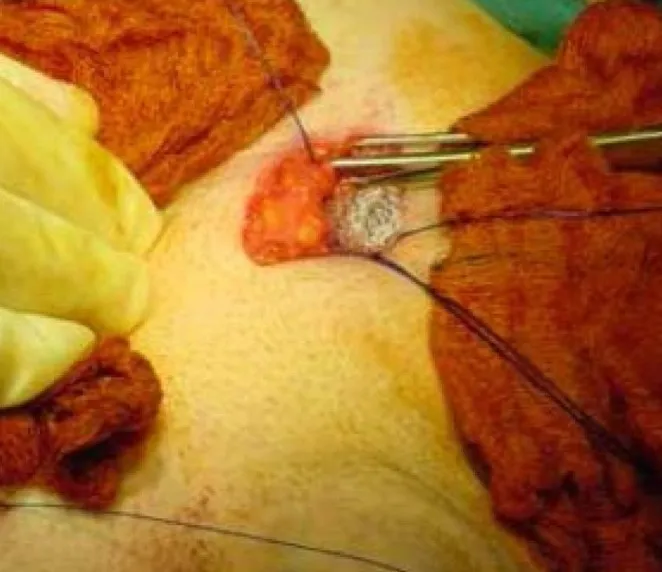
Plug mesh repair of left femoral hernia.
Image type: medical_photograph (other_medical_photograph)